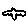
Label: bird